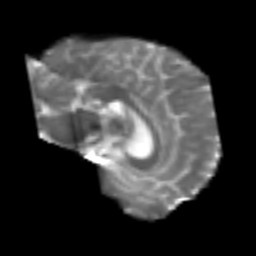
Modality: T2w
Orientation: sagittal
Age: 44
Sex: female
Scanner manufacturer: siemens
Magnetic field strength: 3 T
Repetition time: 4.999 s
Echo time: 0.07946 s